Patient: sex F, age 59
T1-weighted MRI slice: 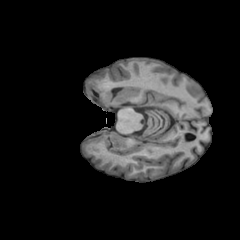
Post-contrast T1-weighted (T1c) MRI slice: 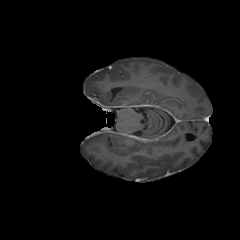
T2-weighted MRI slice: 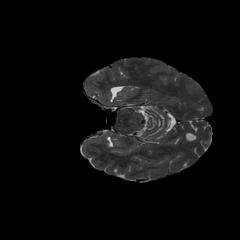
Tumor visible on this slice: no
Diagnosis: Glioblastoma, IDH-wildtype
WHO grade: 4